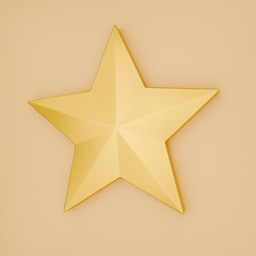
Label: decoration